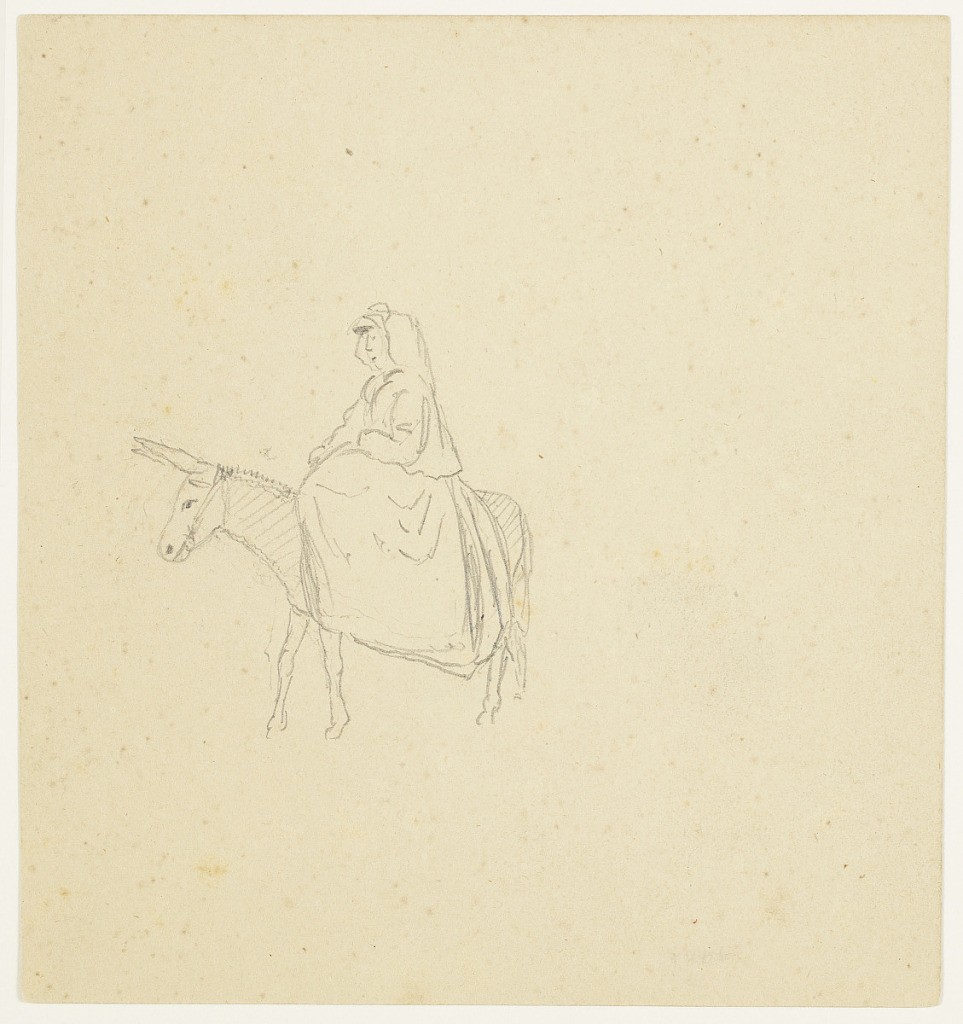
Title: Woman Riding a Donkey
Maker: Frederic Edwin Church, American, 1826–1900
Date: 1868
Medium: Graphite on tan wove paper
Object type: Drawing
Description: Figure sketch of a woman riding a donkey in what was the Ottoman Empire, or present-day Palestine, Jordan, Syria, Lebanon, or Israel. The pair faces to the left and the rider wears draped clothing, a headdress, and a dress as she positions her legs on one side of the animal. The donkey's ears are down, and a bit is harnessed to his head and neck.